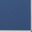
Piece: xx